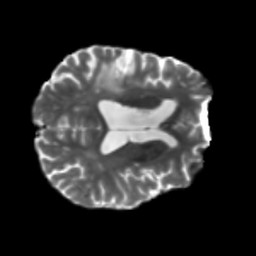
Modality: T2w
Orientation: axial
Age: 75
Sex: male
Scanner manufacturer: siemens
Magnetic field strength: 3 T
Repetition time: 5.25 s
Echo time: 0.08 s